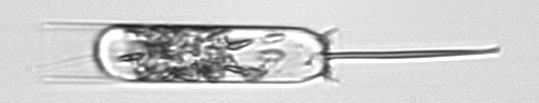
Label: Ditylum_brightwellii